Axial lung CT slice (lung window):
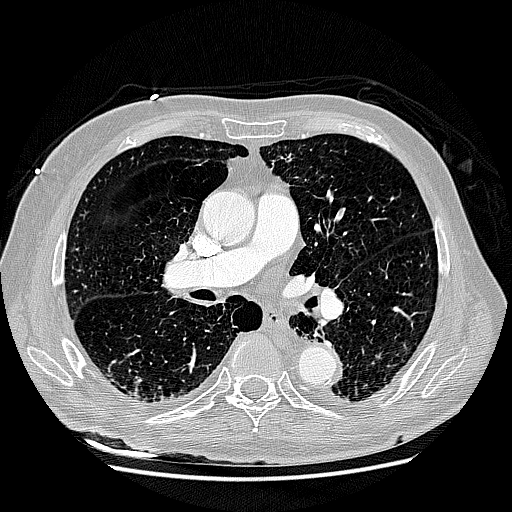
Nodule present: no